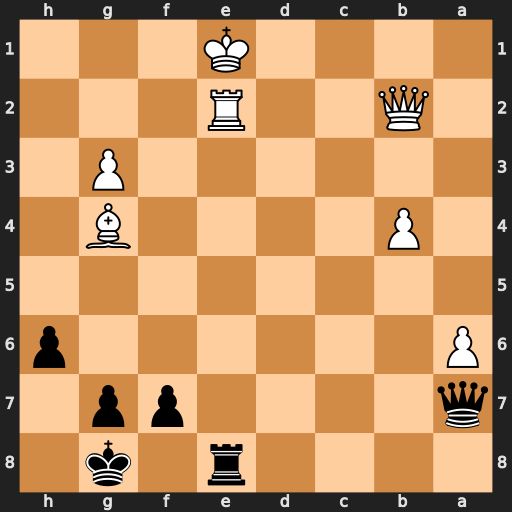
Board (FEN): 4r1k1/q4pp1/P6p/8/1P4B1/6P1/1Q2R3/4K3
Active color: b
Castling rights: -
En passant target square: -
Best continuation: Qg1+ Kd2 Rd8+ Kc3 Qxg3+ Re3 Qxe3+